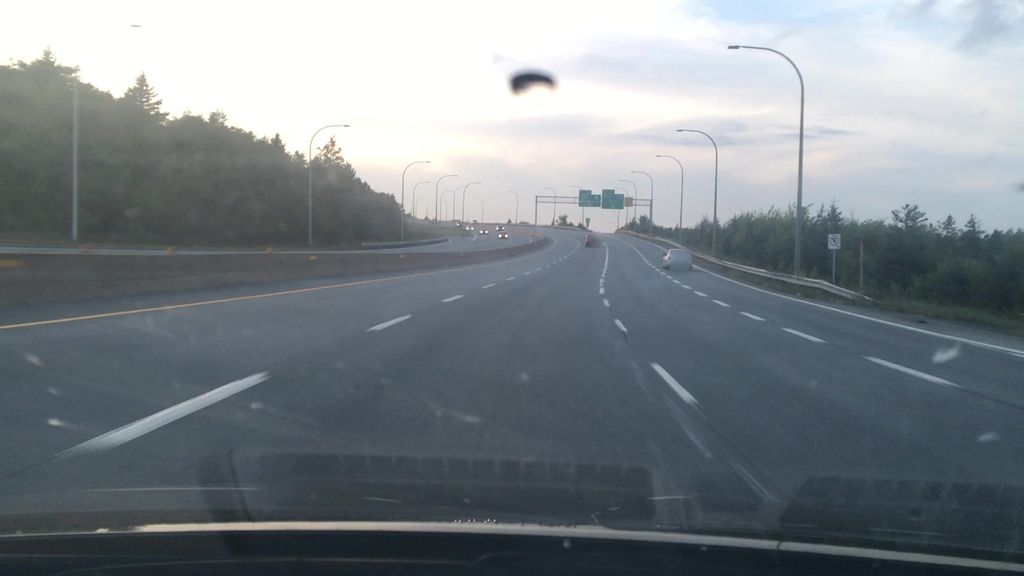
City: halifax